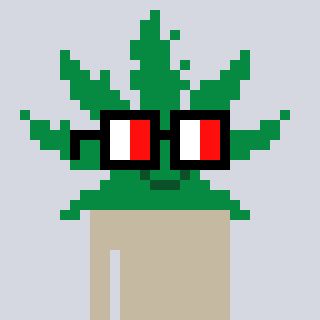
a pixel art character with square glasses with black frames and red eyes, a weed-shaped head and a teal-colored body on a cool background